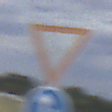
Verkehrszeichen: VorfahrtGewaehren
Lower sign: VorgeschriebeneFahrtrichtungGeradeausOderRechts
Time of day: Midday
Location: Outdoor (Nature)
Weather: PartlyCloudy
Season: NotSpecified
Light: Natural